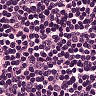
Metastatic tissue present: no